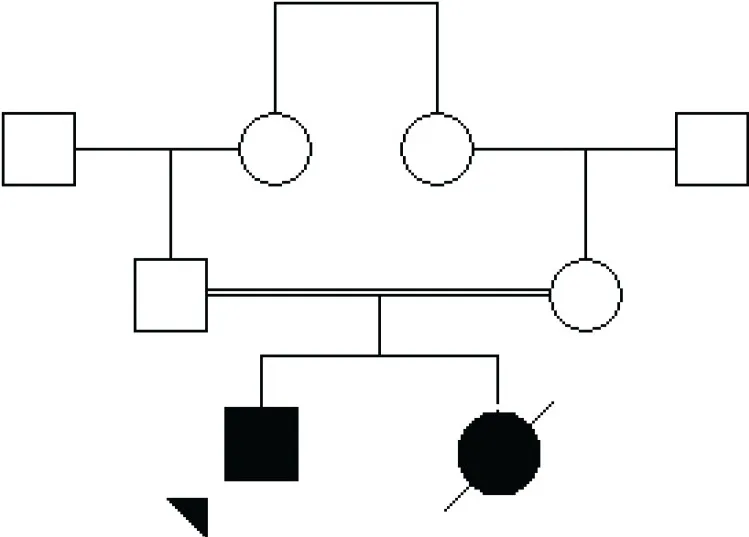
Family pedigree showing the consanguinity of patients' parents.
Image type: radiology (x_ray)